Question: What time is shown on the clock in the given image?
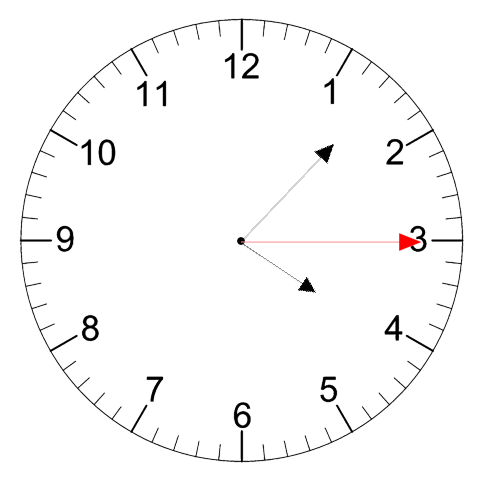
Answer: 04:07:15